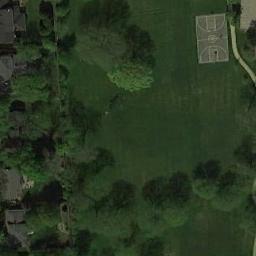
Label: basketball_court